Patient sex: M
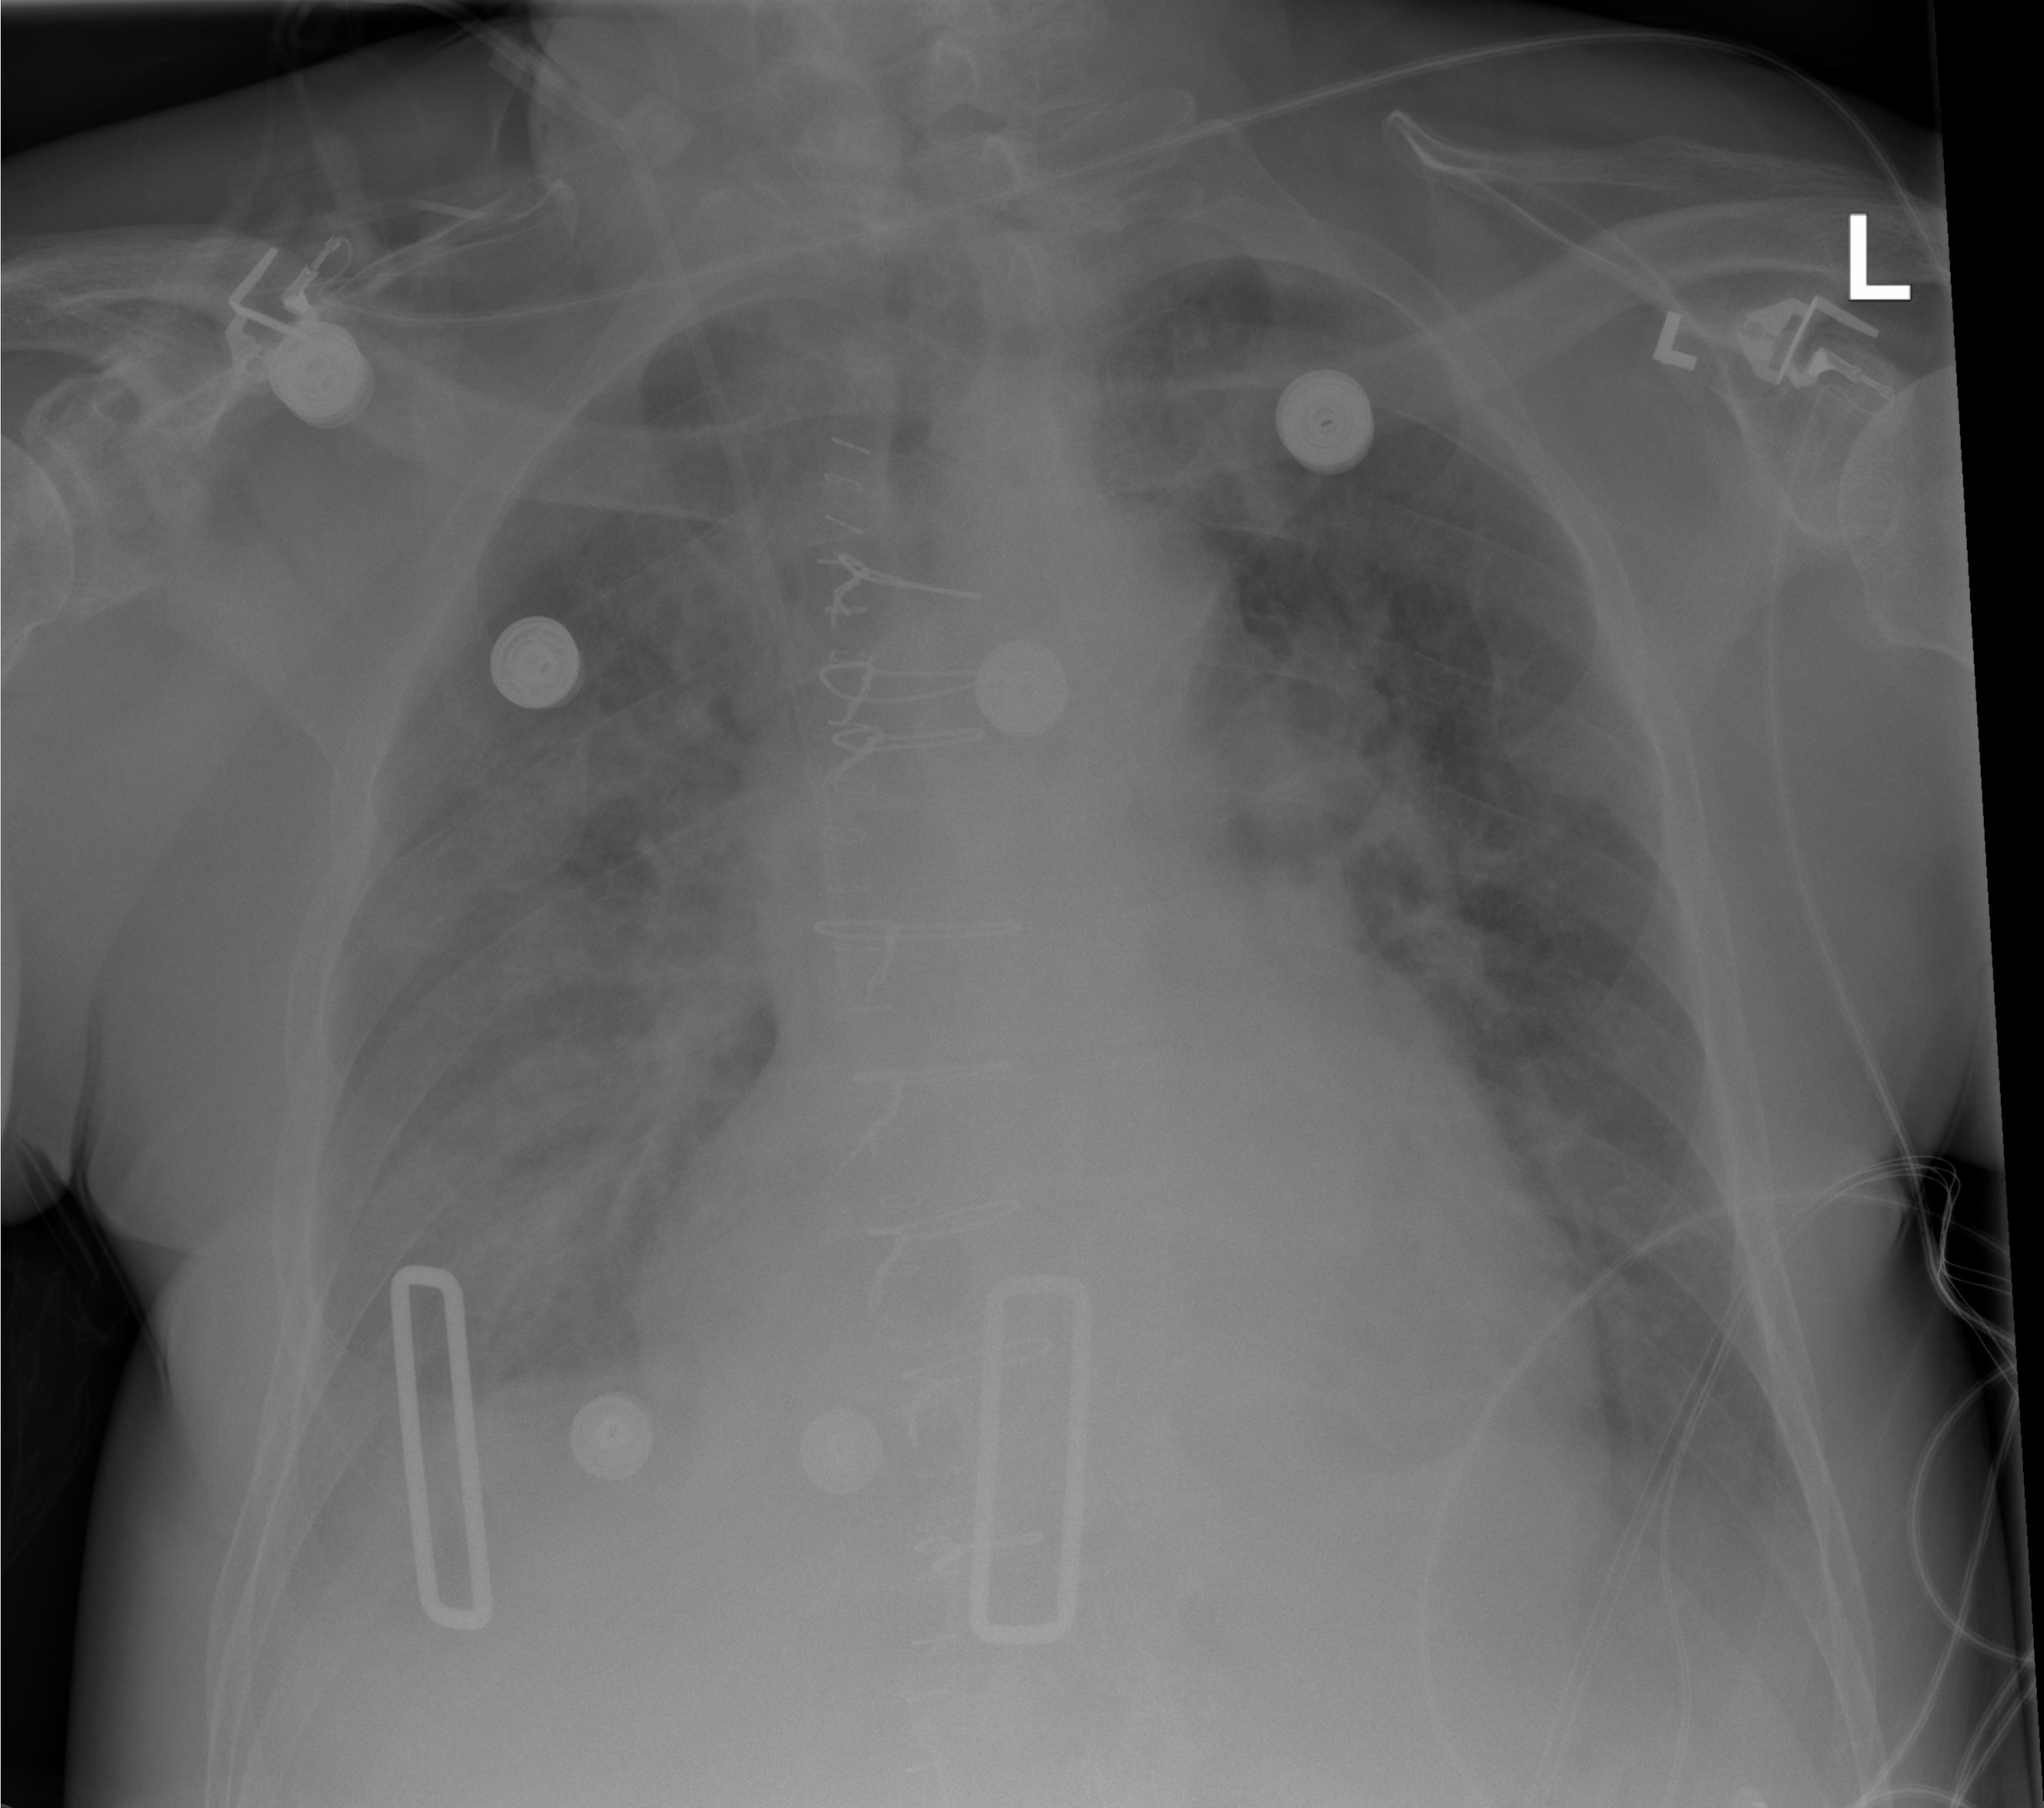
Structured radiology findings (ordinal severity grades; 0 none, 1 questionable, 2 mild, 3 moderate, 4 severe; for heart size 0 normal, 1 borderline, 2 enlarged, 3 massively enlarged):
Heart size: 2
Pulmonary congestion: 3
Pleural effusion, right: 2
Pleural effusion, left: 2
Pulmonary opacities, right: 3
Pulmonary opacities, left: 3
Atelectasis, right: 3
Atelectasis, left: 2